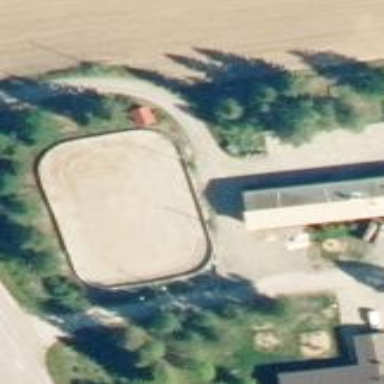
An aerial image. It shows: Ice rink designated for ice hockey under the category of leisure land.